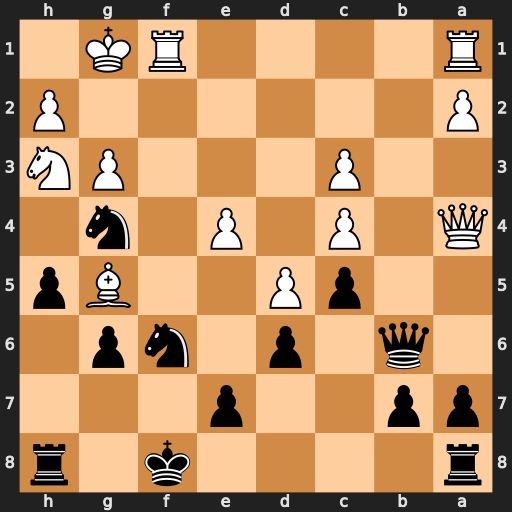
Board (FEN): r4k1r/pp2p3/1q1p1np1/2pP2Bp/Q1P1P1n1/2P3PN/P6P/R4RK1
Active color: b
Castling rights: -
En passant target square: -
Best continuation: Qb2 Nf2 Nxf2